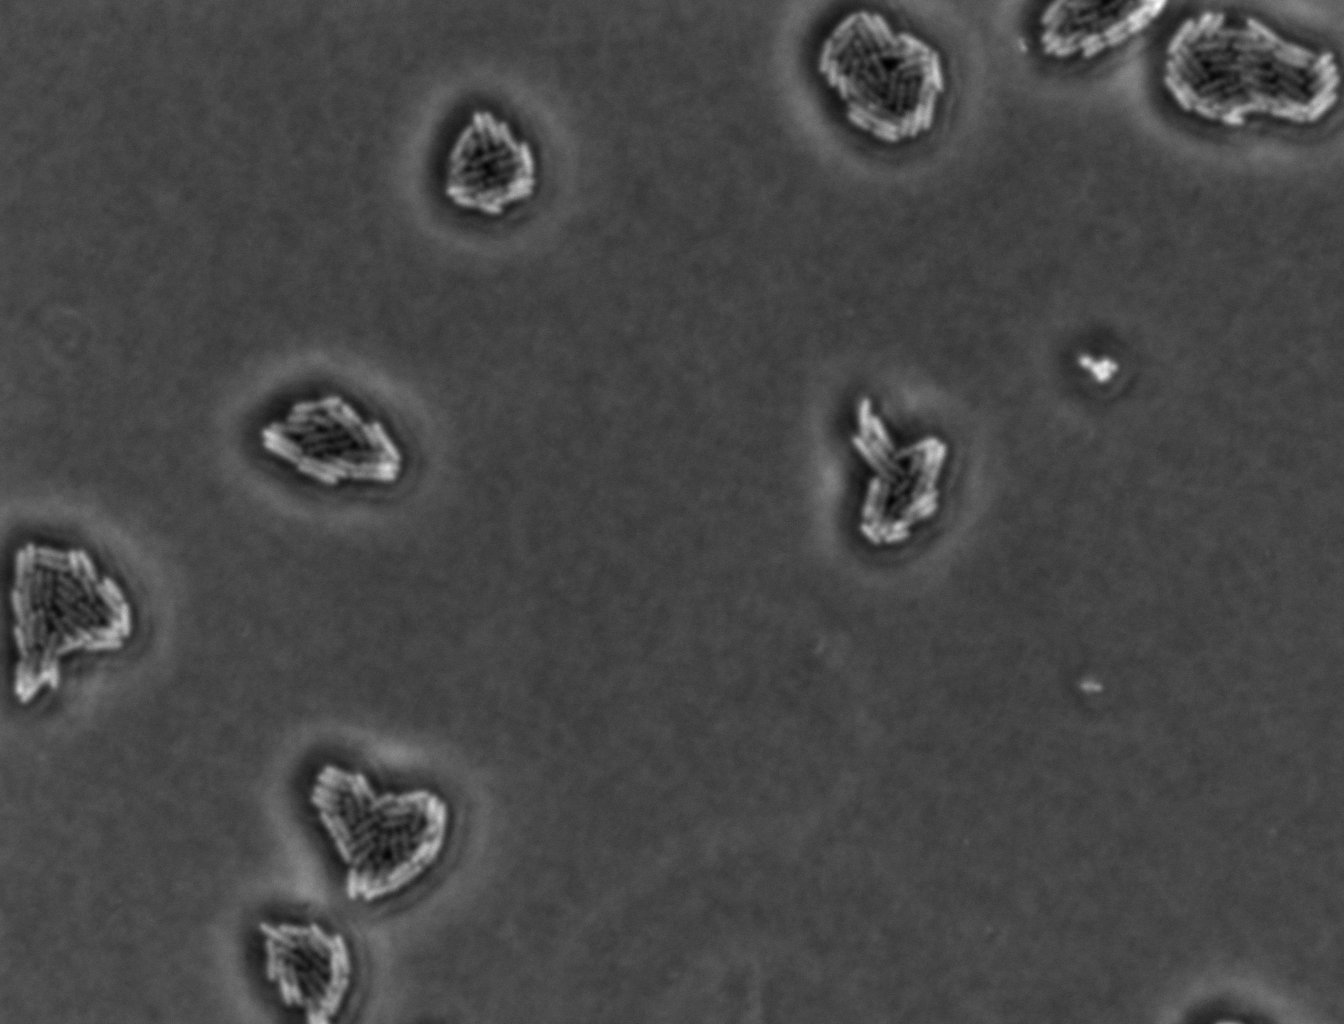
Phase contrast microscopy, 60x objective, 3 h incubation, 1.5% agar